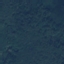
Land use / land cover class: Forest